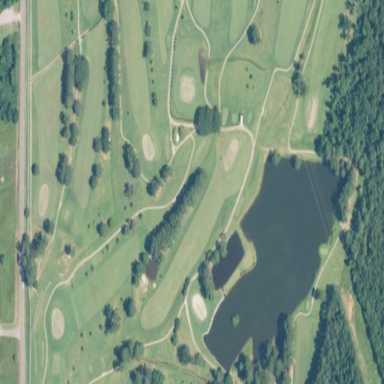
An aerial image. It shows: Golf fairway surrounded by grass.